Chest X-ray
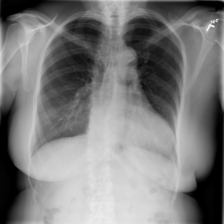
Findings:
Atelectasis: negative
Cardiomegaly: positive
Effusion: negative
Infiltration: negative
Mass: negative
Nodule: negative
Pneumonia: negative
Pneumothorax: negative
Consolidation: negative
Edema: negative
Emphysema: negative
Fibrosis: negative
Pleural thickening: negative
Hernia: negative